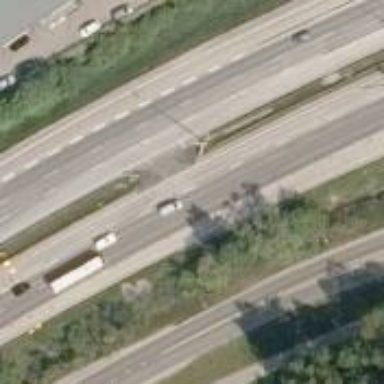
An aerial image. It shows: Motorway junction.